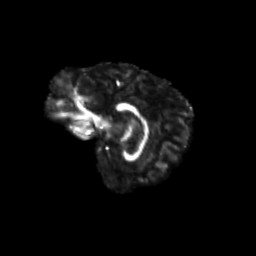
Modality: FA
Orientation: sagittal
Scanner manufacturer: siemens
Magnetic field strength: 3 T
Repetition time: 9.2 s
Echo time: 0.084 s